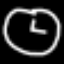
Label: clock